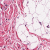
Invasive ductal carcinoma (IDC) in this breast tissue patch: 0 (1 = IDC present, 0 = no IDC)